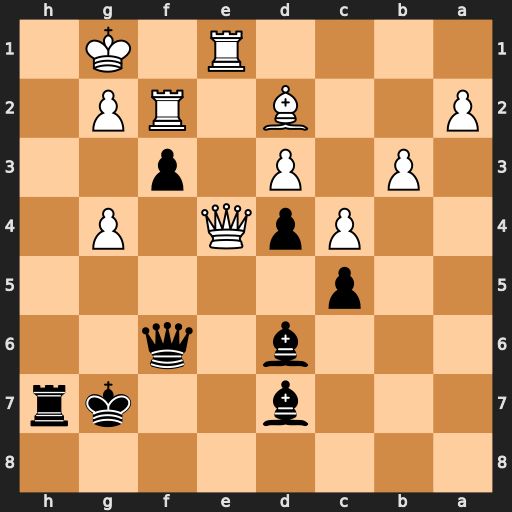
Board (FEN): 8/3b2kr/3b1q2/2p5/2PpQ1P1/1P1P1p2/P2B1RP1/4R1K1
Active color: b
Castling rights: -
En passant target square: -
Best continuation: Rh1+ Kxh1 Qh4+ Kg1 Qh2+ Kf1 Qh1#